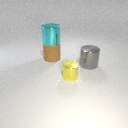
large brown rubber cylinder to the left of small yellow metal cylinder